Question: The code below is where I am right now, I've made it so I can click a button and change from one sprite on a sprite sheet to another. The fundamentals I'm working out may be crap, I don't really know what I'm doing! By all means, steer me straight if this is so.
What I want to know is how to loop over all the sprites in my sprite sheet. Currently I can just flip between the first and second one (only one time) via button click.
'''
UIImageView test = new UIImageView();
test.Image = UIImage.FromFile("necromancerSpriteSheet.png");
CGImage img = test.Image.CGImage;
CALayer layer = new CALayer();
layer.Contents = img;
layer.Bounds = new RectangleF(0, 0, 128, 128);
layer.Position = new PointF(150, 250);
UIImageView theImage = new UIImageView();
layer.ContentsRect = new RectangleF(0, 0, 0.33f, 0.33f);
layer.RemoveAllAnimations();
theImage.Layer.AddSublayer(layer);
button.TouchUpInside += (s, e) => {
layer.ContentsRect = new RectangleF(0.33f, 0, 0.33f, 0.33f);
layer.RemoveAllAnimations();
theImage.Layer.AddSublayer(layer);
};
'''
I would expect the process would be to have all the sublayers loaded/initialized then simply loop over them in some way. I haven't had any luck figuring out how to achieve this yet though.
Here is my test spritesheet if it helps...

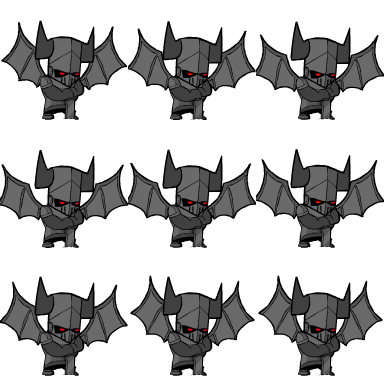
Answer: There are many ways of solving this problem, but if you want to use CoreAnimation to drive the animation on the sheet, my suggestion is that you use a keyframe animation (CAKeyFrameAnimation) to drive the animation.
To simplify things, I would merely put all of the items in a single row, and then use something like:
'''
var anim = (CAKeyFrameAnimation) CAKeyFrameAnimation.FromKeyPath ("position.x");
anim.Values = new NSNumber [9];
var times = new NSNumber [9];
for (int i = 0; i < 9; i++){
anim.Values [i] = NSNumber.FromFloat (i*WIDTH);
times [i] = NSNumber.FromFloat (i/9f);
}
anim.CalculationMode = CAKeyFrameAnimation.CalculationDiscrete
'''
You might need to tweak the animation above a little, I did the above without testing.